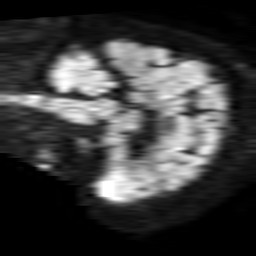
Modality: TRACE
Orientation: sagittal
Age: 75
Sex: female
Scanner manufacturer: philips
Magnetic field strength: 1.5 T
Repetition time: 3.4 s
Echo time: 0.06922 s